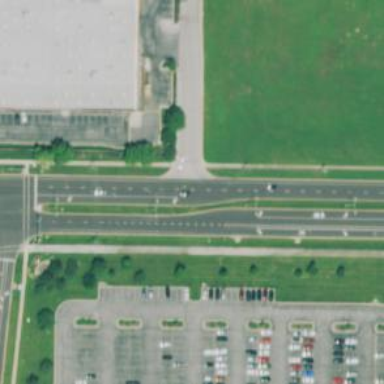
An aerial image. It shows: Solid stop line on the road.